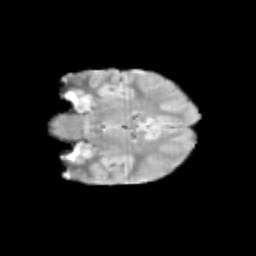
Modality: T2w
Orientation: coronal
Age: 9
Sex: female
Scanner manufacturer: siemens
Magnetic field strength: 3 T
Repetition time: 3.8 s
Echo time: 0.07 s